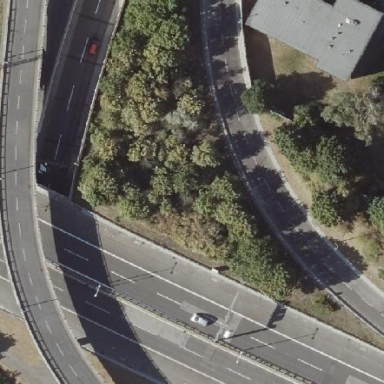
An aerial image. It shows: Bridge with beam structure.